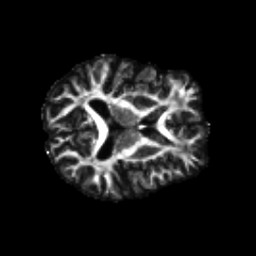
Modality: FA
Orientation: axial
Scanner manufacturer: siemens
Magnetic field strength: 3 T
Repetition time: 4.16 s
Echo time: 0.0806 s